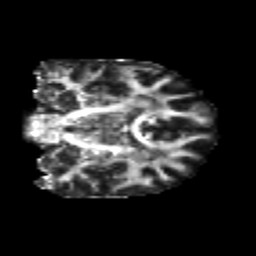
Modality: FA
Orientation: coronal
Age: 25
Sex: female
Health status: healthy
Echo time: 0.074 s